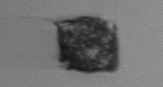
Label: Kryptoperidinium_triquetrum